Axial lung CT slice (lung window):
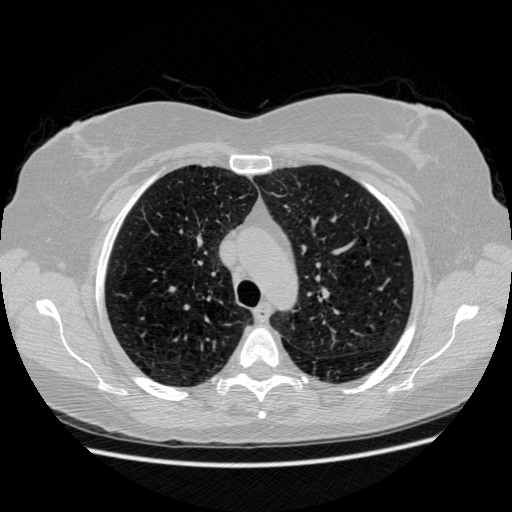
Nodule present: no